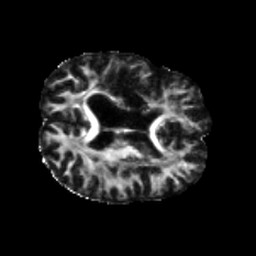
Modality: FA
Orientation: axial
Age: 60
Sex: female
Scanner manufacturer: siemens
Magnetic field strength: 3 T
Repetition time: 5.25 s
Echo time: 0.08 s